Question: My setup is:
- - <URL> and ran "qmake qwt.pro"- - - -
When I open Qt Creator and edit the UI then go to Tools->Form Editor->About Qt Designer Plugins I see "Cannot load library qwt_designer_plugin.dll:" but no error or reason.

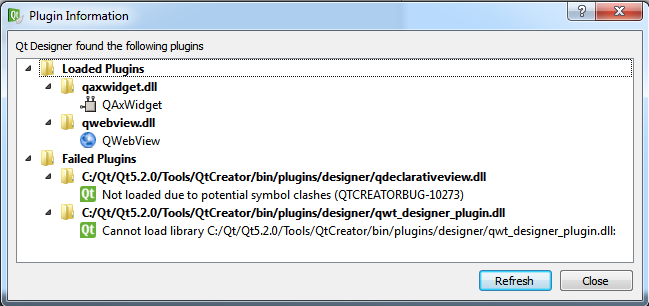
Answer: I used Dependency Walker to check the Dll, and QtCreator.exe and all its dependencies are 32-bit whereas my build of qwt_designer_plugin.dll is 64-bit. I wondered if this was causing the problem so I:
- <URL>- - - -
This works fine and I can now see the plugin loaded correctly and add Qwt widgets in the UI designer.